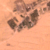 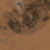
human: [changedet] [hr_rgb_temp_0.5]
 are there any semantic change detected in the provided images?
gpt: Nothing has changed.